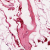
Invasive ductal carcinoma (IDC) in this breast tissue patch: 0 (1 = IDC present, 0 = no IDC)